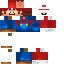
A male human skin with medium skin, wearing brown long hair dressed in a red suit and red pants, featuring a closed mouth.